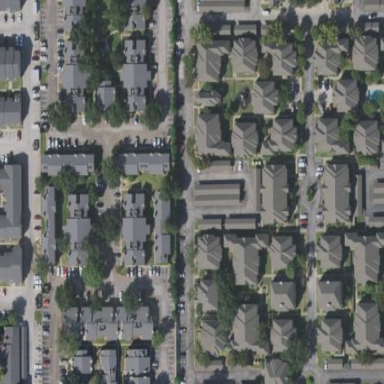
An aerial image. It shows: Residential area with apartments.